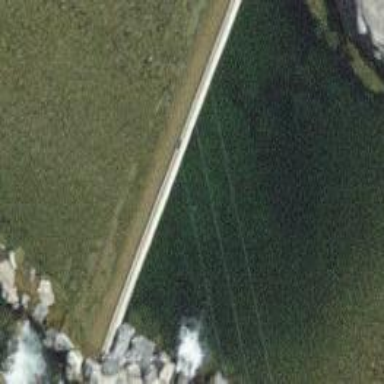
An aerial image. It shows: Weir along the waterway.